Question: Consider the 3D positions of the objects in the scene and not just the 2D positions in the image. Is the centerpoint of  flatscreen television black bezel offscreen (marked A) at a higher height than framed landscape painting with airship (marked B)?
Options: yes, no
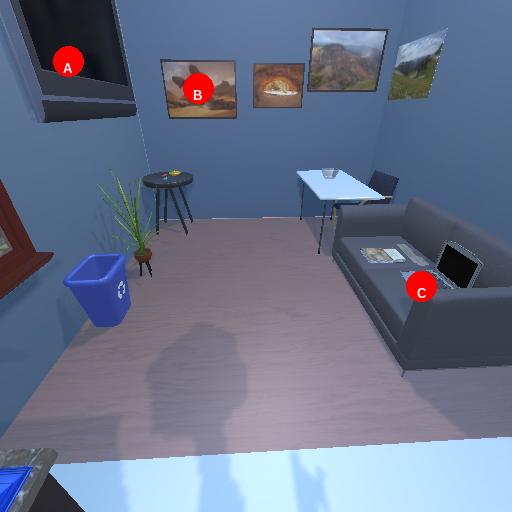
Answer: yes